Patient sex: M
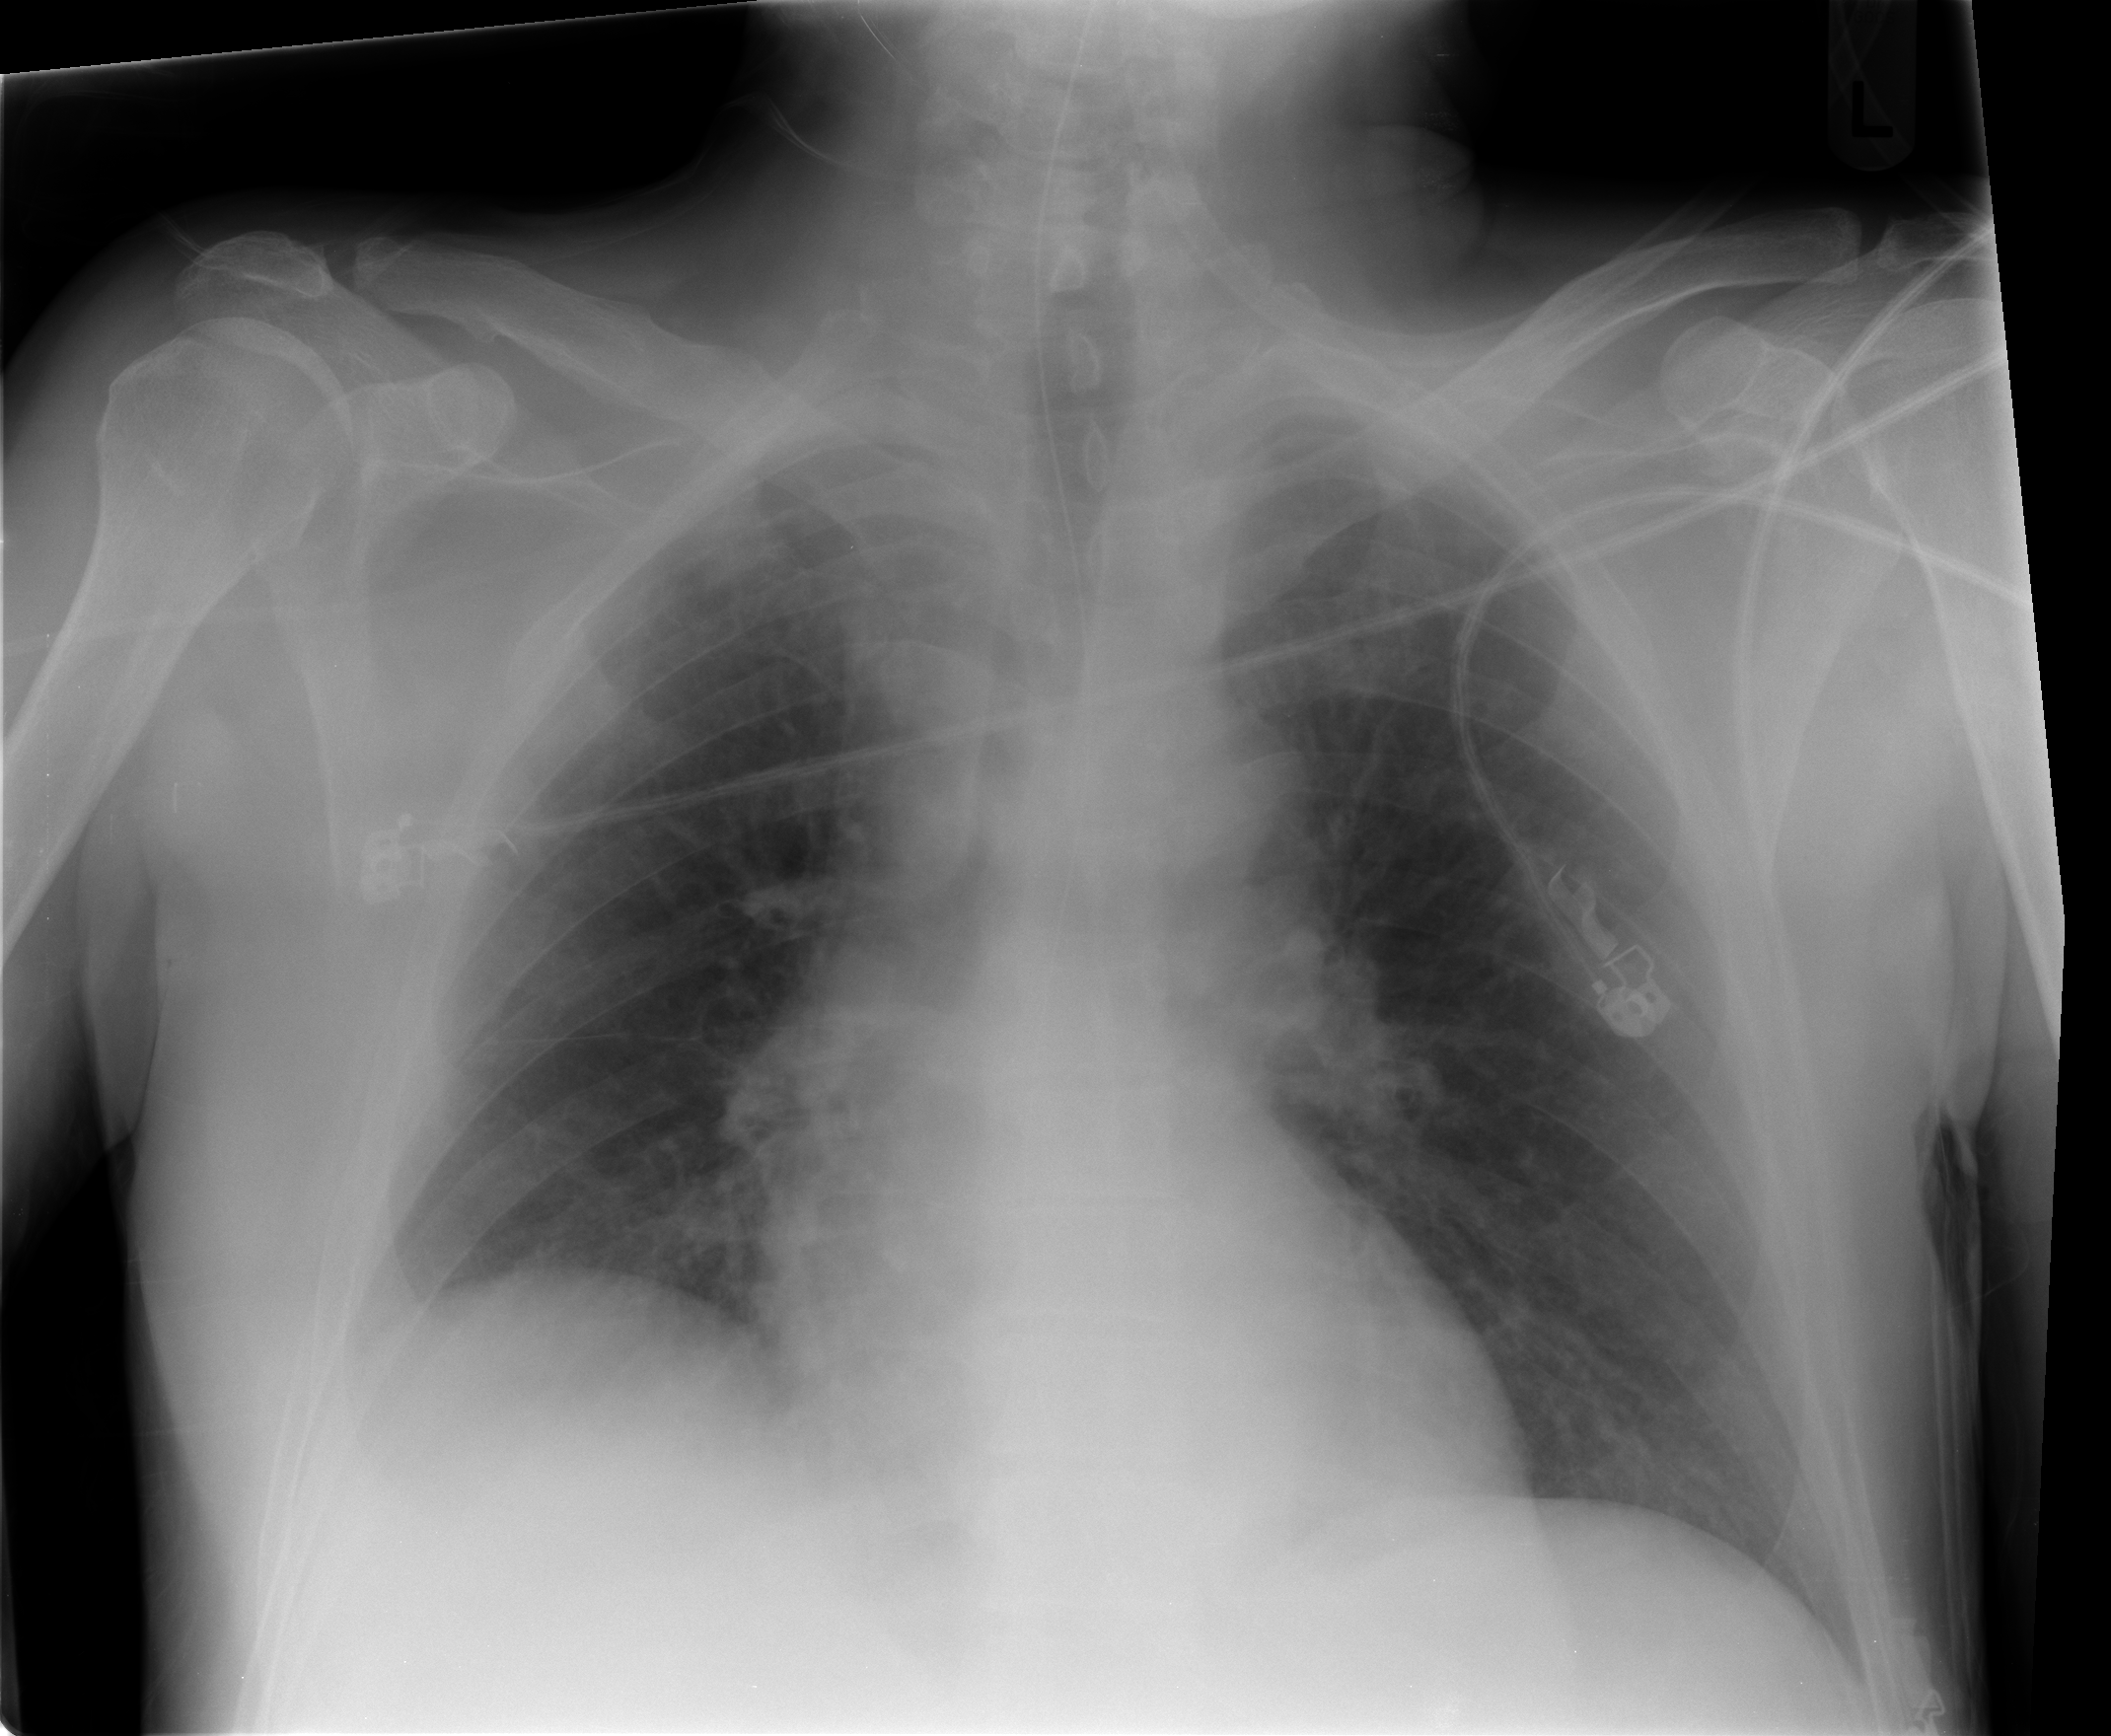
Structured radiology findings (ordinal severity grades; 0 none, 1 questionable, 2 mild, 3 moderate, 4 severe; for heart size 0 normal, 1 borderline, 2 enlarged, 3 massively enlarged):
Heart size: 0
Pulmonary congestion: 1
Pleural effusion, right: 1
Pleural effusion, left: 0
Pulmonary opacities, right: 0
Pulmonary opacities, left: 0
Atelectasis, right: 2
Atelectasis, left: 2